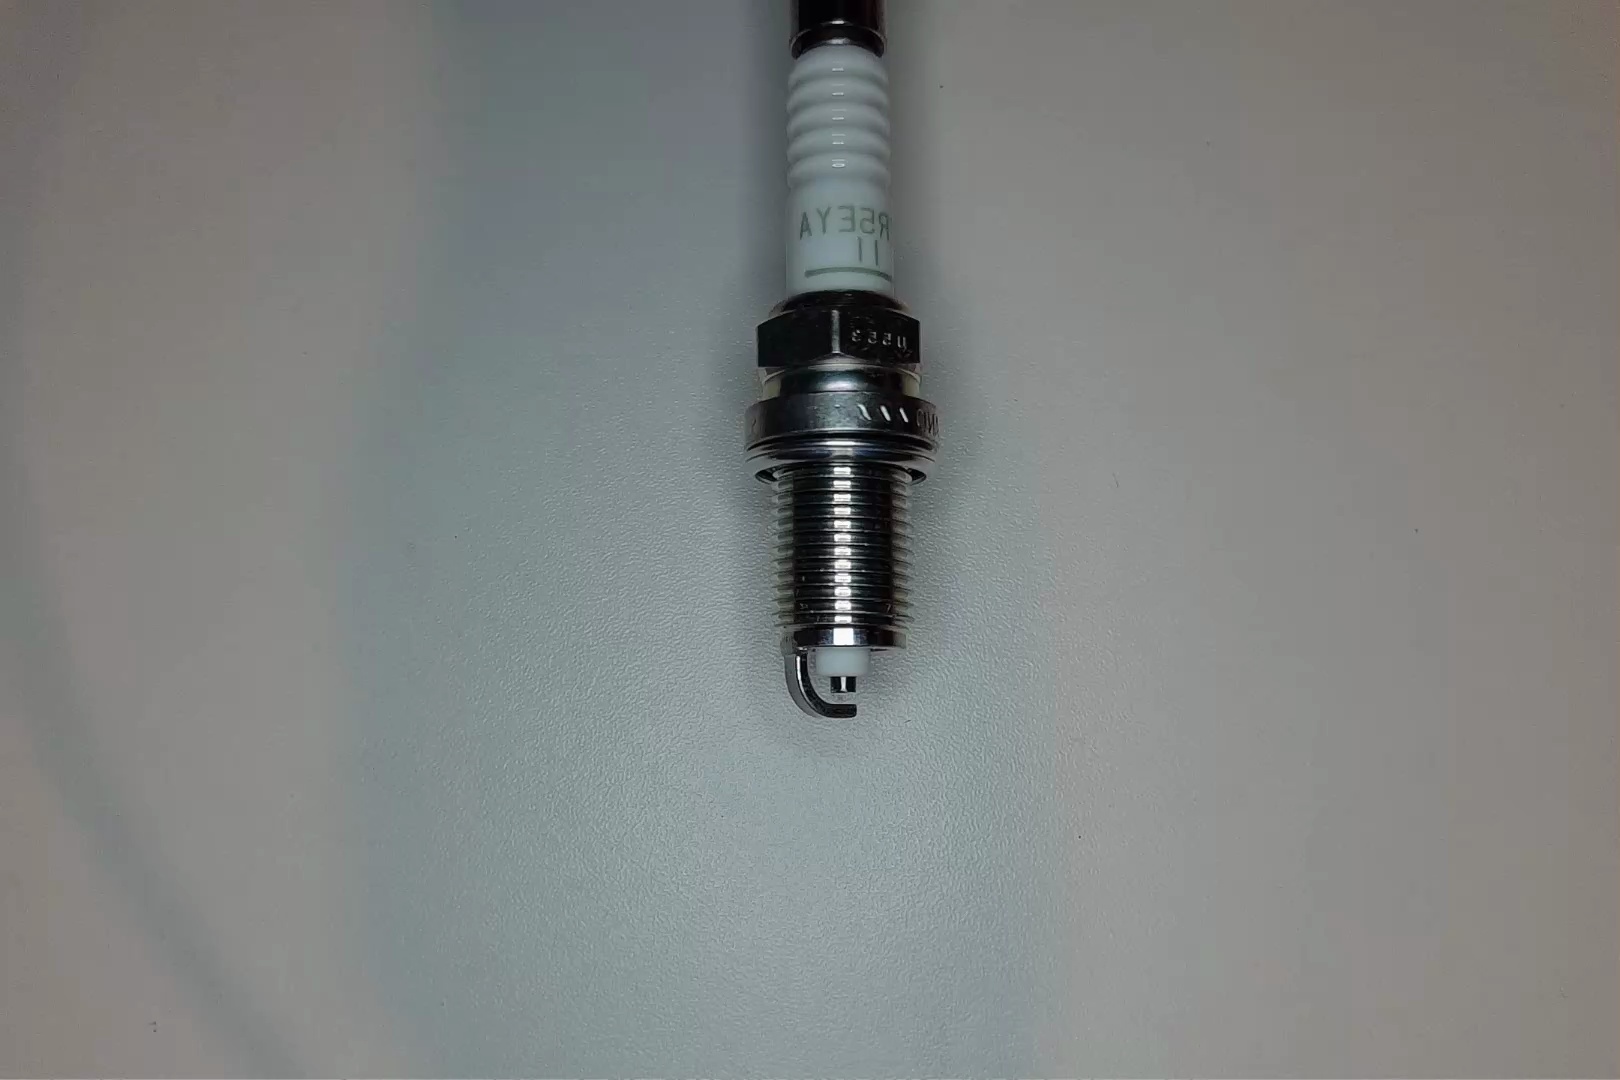
Label: normal